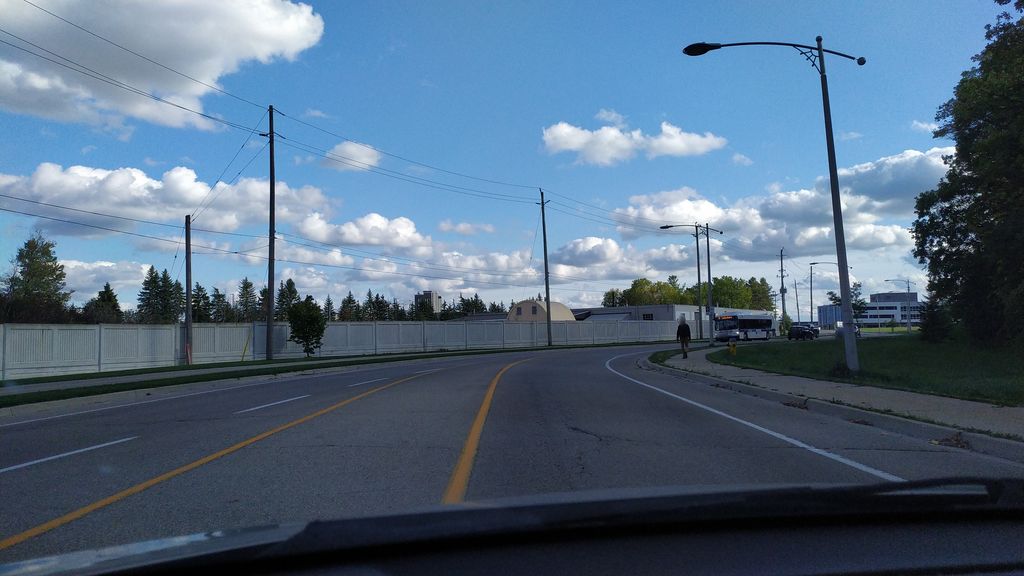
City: kitchener-waterloo